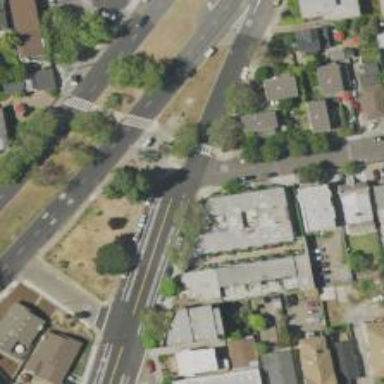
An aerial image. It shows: Marked footway crossing with pedestrian island.